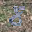
Label: 8